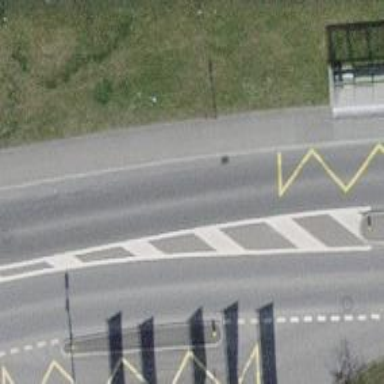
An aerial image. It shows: Bus stop with stop position for public transport.